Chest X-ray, PA view. Patient: 61 years old, sex F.
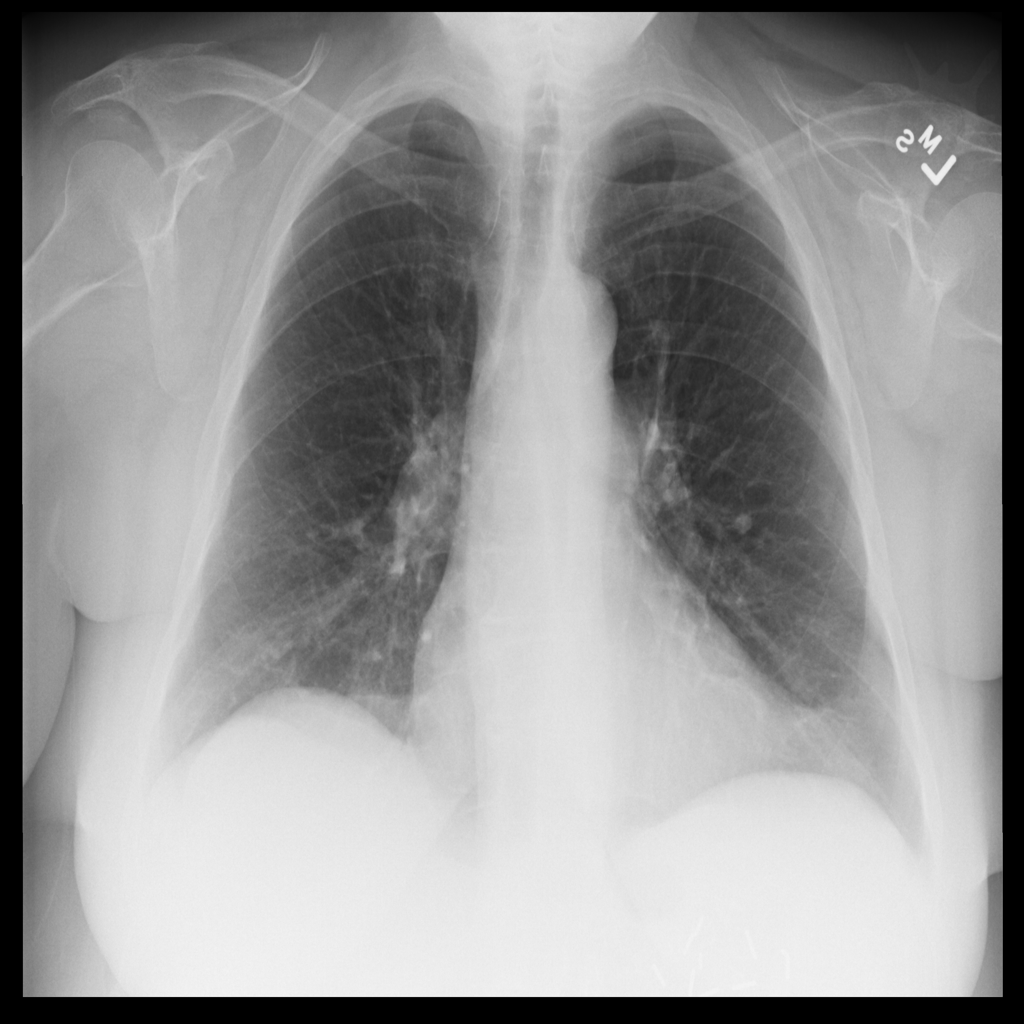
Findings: Effusion